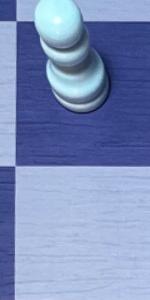
Label: Empty